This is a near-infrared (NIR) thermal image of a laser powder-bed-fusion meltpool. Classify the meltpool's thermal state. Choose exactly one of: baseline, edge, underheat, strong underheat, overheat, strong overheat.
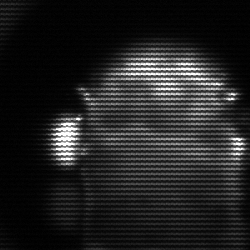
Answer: baseline